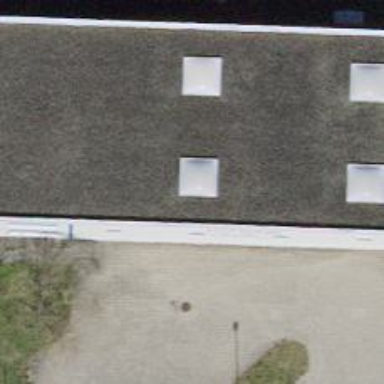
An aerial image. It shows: Furniture shop.